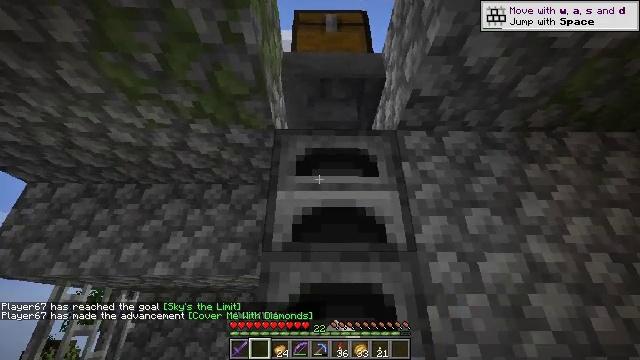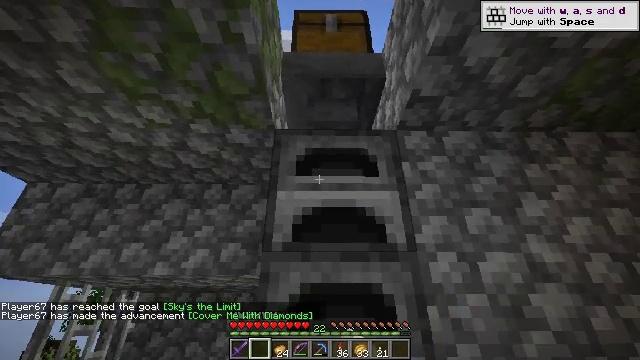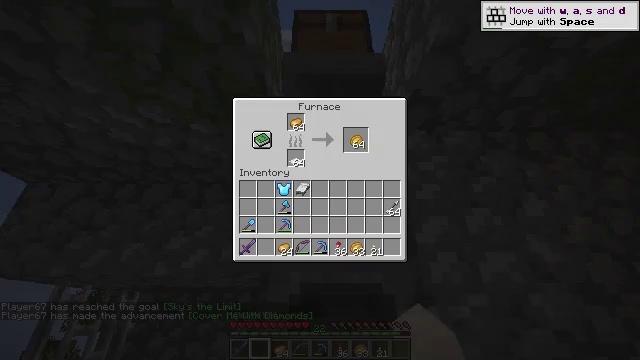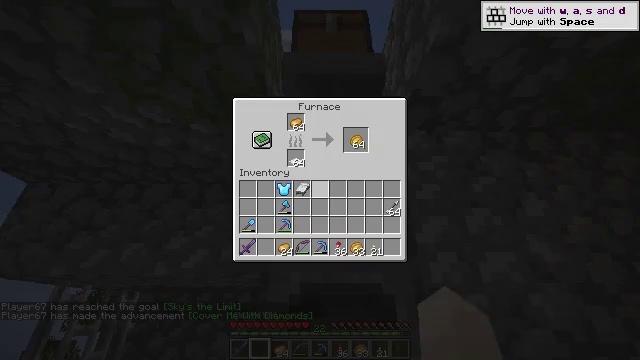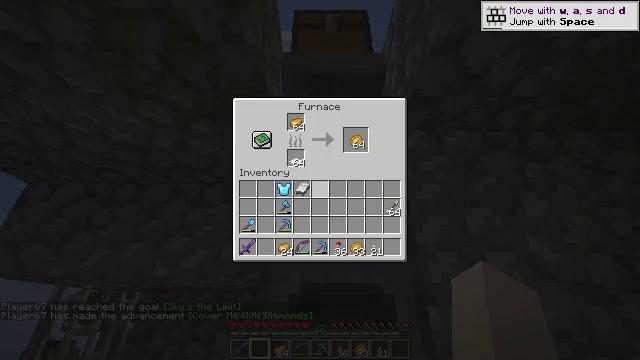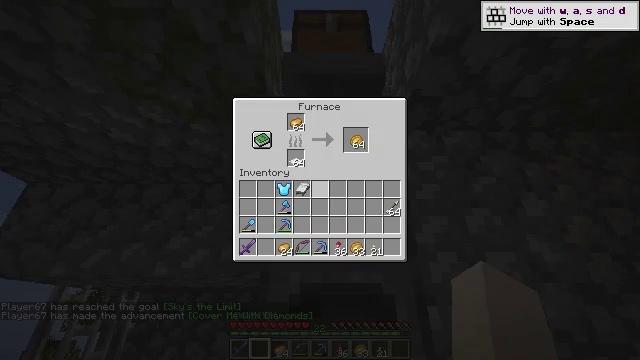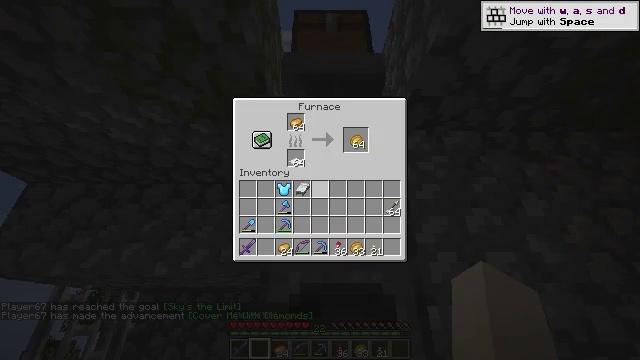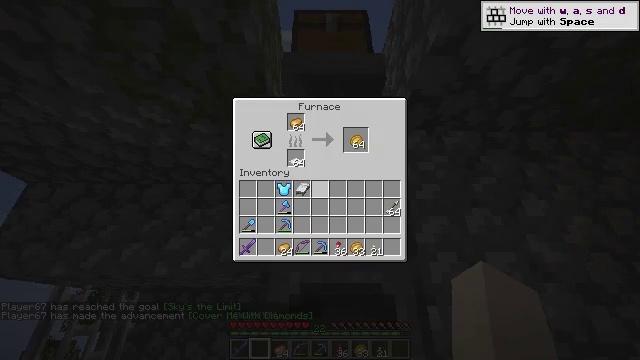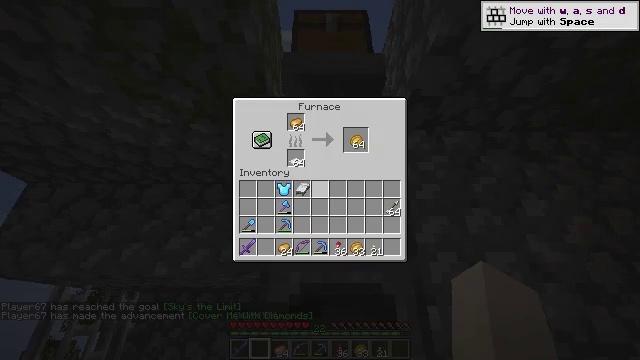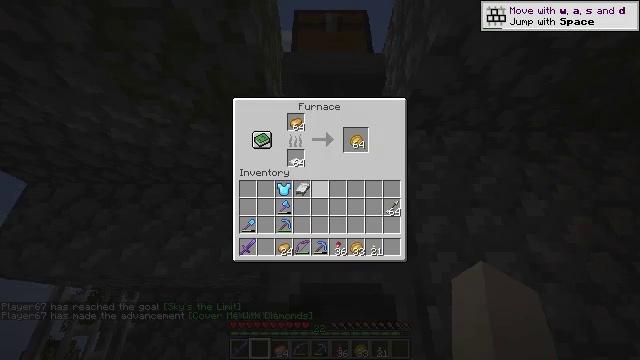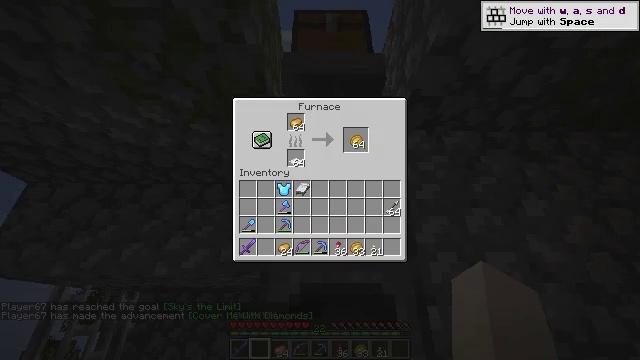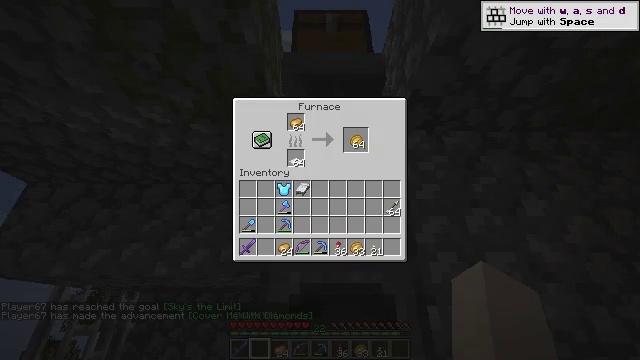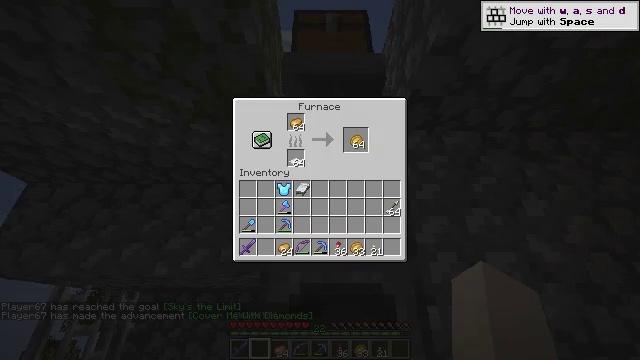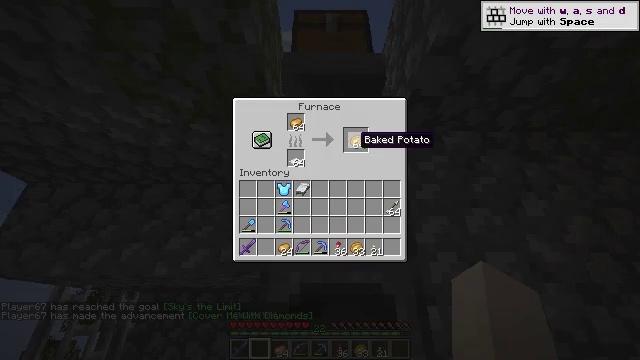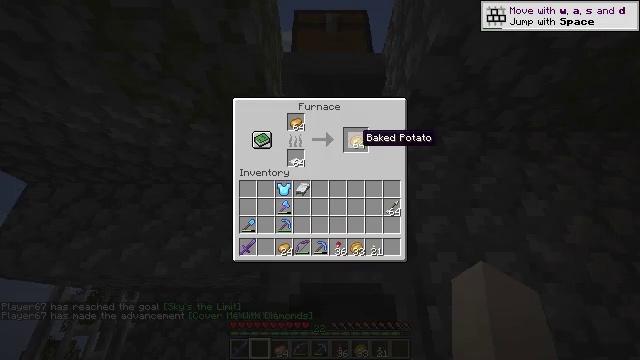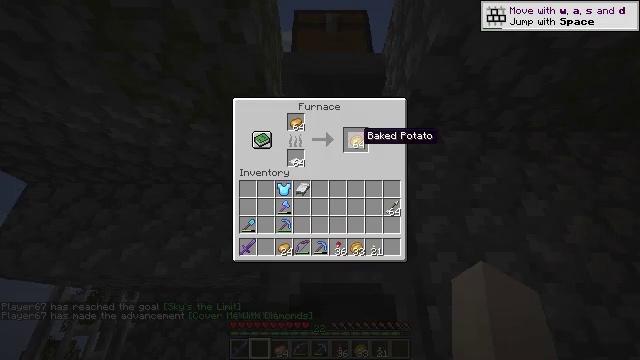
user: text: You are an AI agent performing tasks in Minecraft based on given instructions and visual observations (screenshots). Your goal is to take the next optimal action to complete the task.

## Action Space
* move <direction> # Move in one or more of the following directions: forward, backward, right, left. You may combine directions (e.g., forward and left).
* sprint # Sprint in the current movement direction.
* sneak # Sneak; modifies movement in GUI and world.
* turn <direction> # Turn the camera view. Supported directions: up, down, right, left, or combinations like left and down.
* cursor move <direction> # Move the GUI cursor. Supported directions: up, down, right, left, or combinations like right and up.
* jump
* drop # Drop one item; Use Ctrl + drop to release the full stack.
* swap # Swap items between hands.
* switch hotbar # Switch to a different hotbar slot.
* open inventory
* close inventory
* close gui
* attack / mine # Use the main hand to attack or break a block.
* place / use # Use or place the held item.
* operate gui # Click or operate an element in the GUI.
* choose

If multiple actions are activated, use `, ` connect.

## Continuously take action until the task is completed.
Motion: motion action
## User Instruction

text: craft item air
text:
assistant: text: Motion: no_op
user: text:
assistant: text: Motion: cursor move right
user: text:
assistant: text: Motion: cursor move left
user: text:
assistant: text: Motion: no_op
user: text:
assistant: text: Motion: no_op
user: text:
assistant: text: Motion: no_op
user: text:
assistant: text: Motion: no_op
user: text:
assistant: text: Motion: no_op
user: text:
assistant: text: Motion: no_op
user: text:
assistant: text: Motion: cursor move right and up
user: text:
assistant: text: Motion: sneak, cursor move right and up
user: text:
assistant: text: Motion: sneak
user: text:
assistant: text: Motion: sneak
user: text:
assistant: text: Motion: sneak
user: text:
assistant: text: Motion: sneak
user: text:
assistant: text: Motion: sneak
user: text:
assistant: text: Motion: sneak
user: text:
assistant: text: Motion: sneak
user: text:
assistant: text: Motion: sneak, choose
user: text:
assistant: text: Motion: sneak, choose
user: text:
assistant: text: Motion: sneak
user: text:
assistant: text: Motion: sneak
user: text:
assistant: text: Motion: sneak
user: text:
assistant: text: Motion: sneak